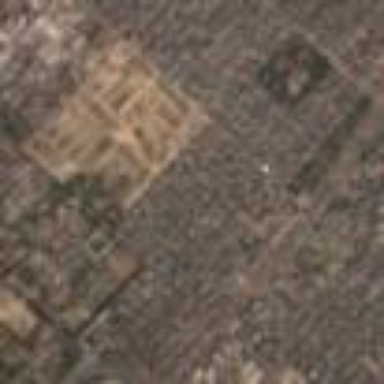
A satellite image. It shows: Residential area in town.